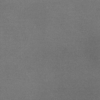
Label: dusty